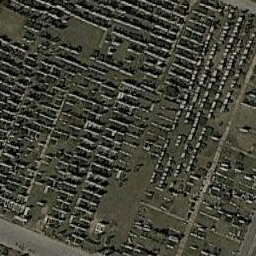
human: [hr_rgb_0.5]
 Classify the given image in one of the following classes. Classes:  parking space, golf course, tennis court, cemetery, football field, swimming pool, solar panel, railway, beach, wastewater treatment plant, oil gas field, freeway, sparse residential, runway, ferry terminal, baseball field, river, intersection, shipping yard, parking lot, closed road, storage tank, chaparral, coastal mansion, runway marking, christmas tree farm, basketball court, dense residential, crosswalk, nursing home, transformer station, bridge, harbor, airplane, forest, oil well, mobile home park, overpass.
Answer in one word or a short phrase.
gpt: cemetery